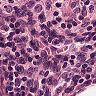
Metastatic tissue present: no